Question: When I try to debug with breakpoint, it jump to assembly view like this no matter which line of code. I want the highlight of current source line back!!
How can I config it??

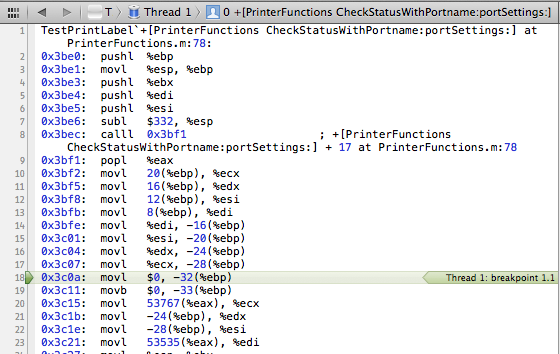
Answer: This is a useful feature sometimes, but is easy to turn off:
'Debug > Debug Workflow > Always Show Disassembly'
In older versions of Xcode (<6.1):
'Product > Debug Workflow > Show Disassembly When Debugging'